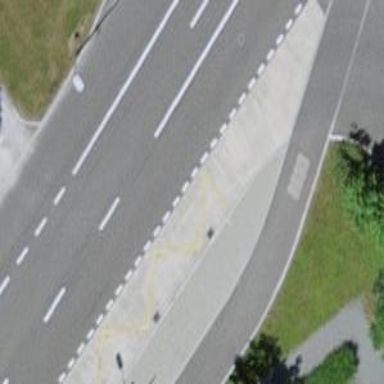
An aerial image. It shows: Asphalt platform for public transport.